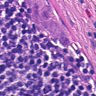
Metastatic tissue present: yes